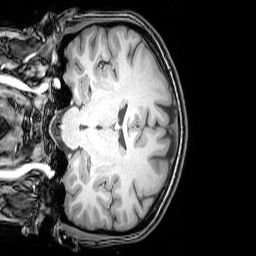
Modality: T1w
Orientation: coronal
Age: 24
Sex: female
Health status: healthy
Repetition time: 0.081 s
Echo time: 0.037 s